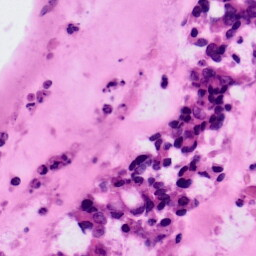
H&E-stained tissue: Colon